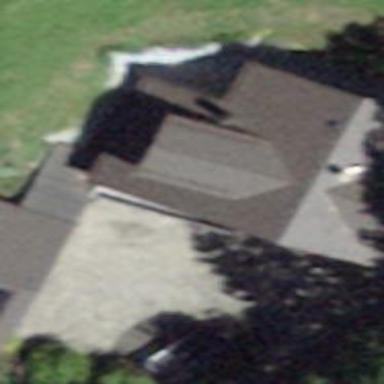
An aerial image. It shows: Detached building with gabled roof.